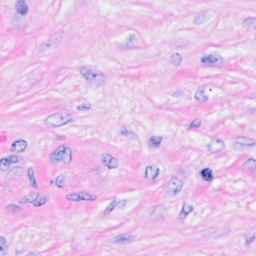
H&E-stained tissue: Breast